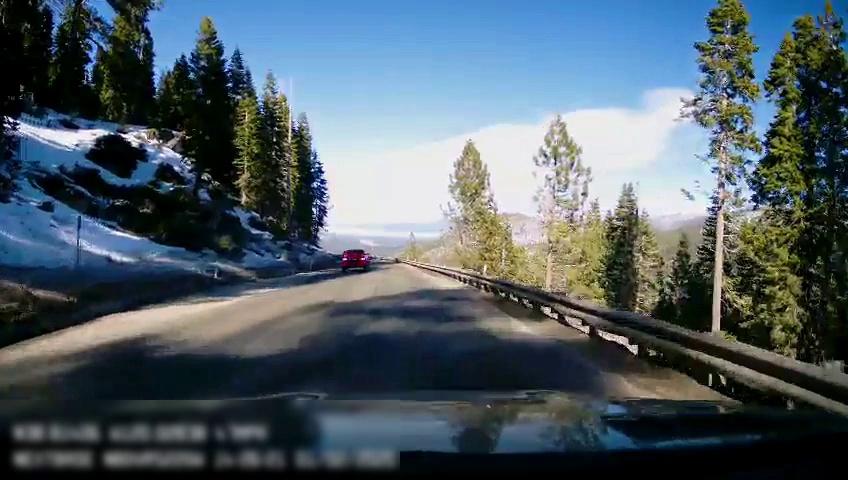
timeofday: Day
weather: Snowy
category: Drivable Space
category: Vehicles | Truck